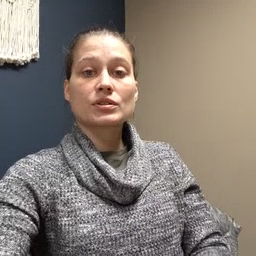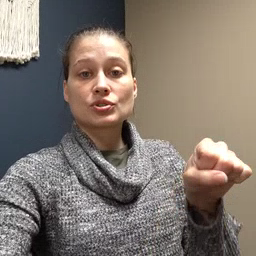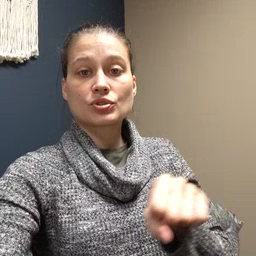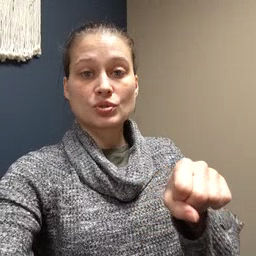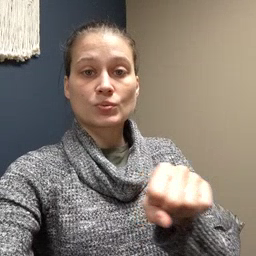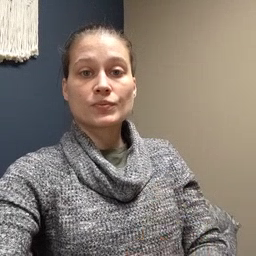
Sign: shoe